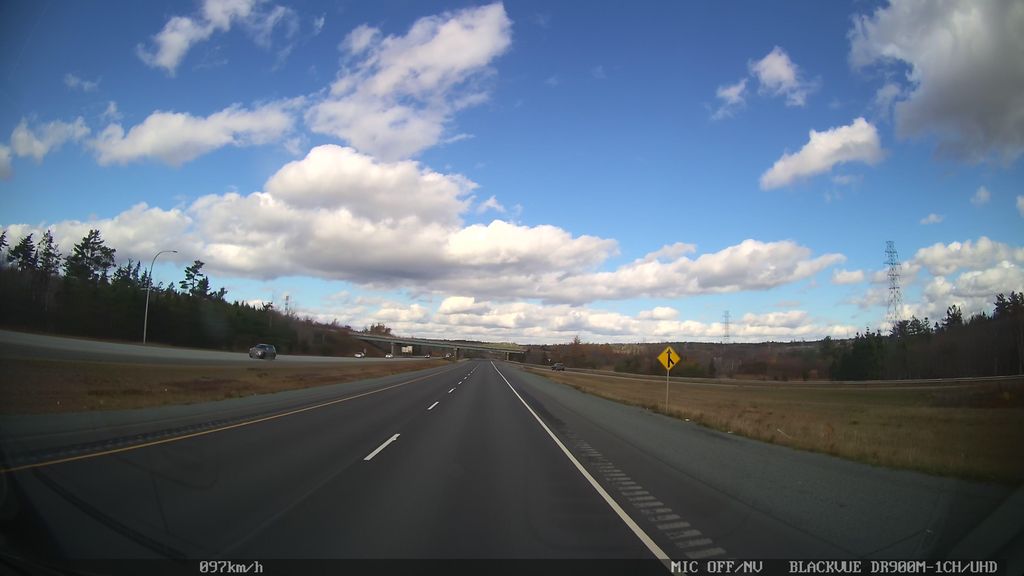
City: halifax